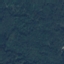
Land use / land cover class: Forest